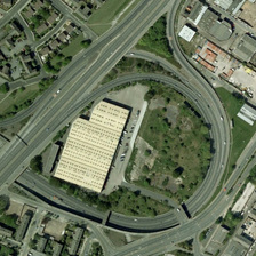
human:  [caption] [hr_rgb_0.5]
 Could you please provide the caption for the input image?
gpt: White buildings surrounded by viaducts

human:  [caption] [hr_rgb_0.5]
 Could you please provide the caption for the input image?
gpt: A white building surrounded by viaducts

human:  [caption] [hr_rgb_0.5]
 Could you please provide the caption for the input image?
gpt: White buildings are surrounded by viaducts.

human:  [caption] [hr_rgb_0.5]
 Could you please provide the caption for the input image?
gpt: White buildings form a circle of bridges.

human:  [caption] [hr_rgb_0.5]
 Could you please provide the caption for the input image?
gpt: A white building is surrounded by viaducts.